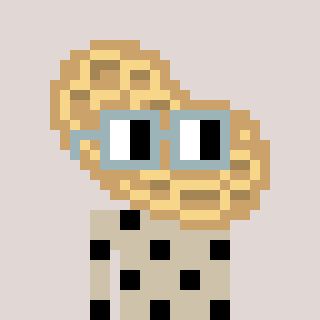
a pixel art character with square dark gray glasses, a peanut-shaped head and a bege-colored body on a warm background